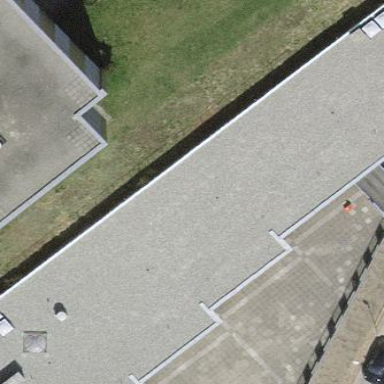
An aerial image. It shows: School building with flat roof.